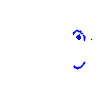
Particle: kaon